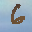
Label: 6